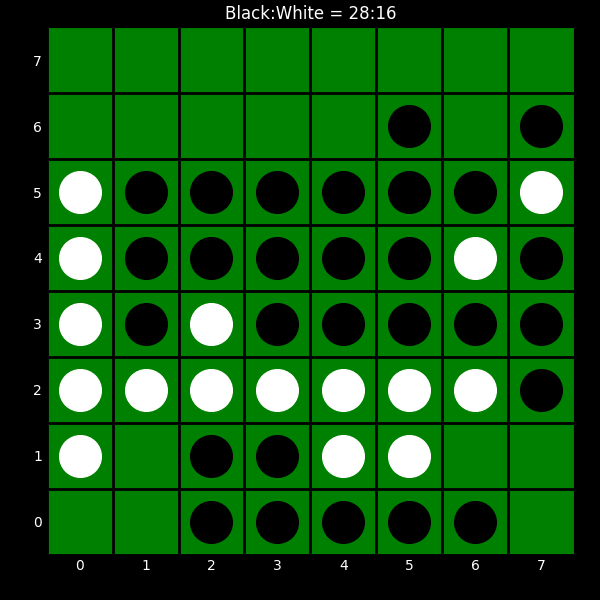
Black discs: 28
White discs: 16